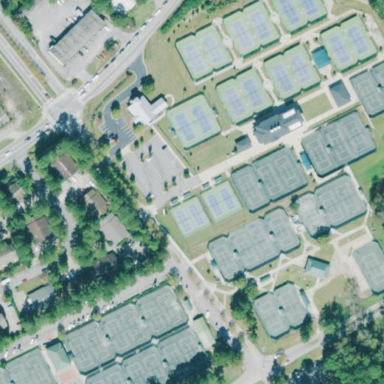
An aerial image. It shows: Sports center with tennis facility.